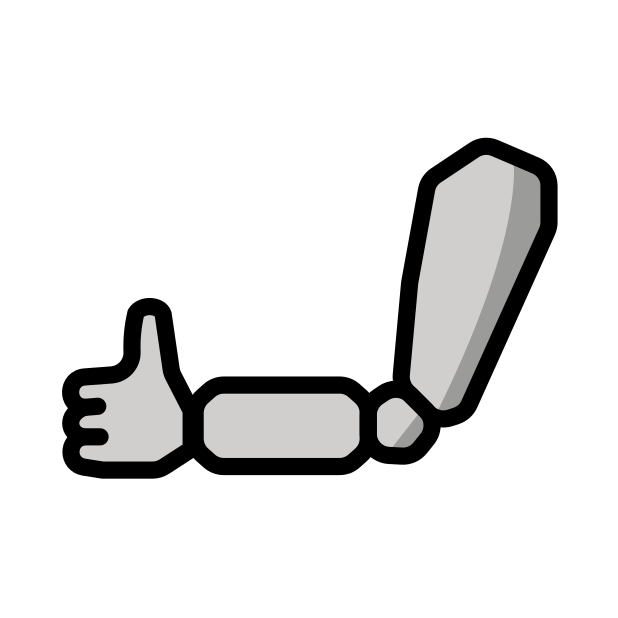
mechanical arm